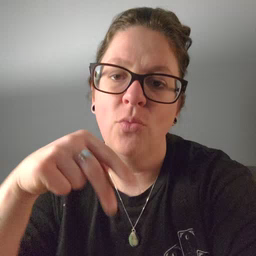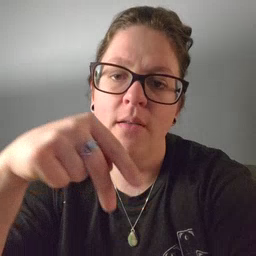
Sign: ride